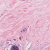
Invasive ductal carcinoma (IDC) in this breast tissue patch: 0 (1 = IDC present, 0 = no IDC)